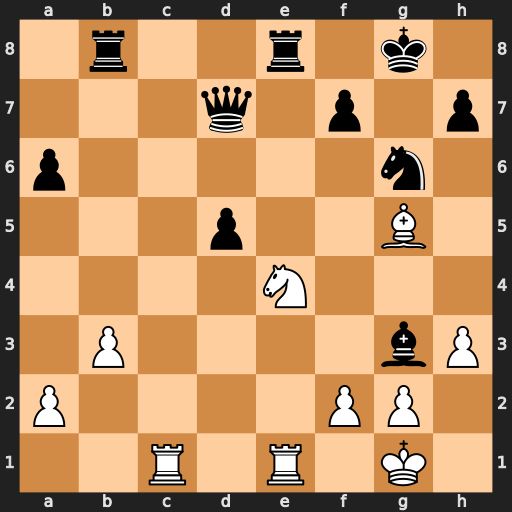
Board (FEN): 1r2r1k1/3q1p1p/p5n1/3p2B1/4N3/1P4bP/P4PP1/2R1R1K1
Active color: w
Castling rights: -
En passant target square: -
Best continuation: Nf6+ Kg7 Nxd7